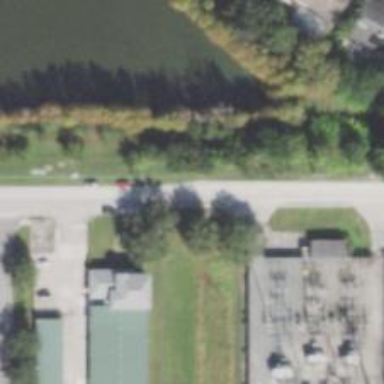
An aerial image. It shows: Service road with sidewalk on the left.